【题型】解答题　【知识点】解析几何　【难度】easy
如图，$OAB$是一张三角形纸片，$\angle AOB=90^\circ$，$OA=1$，$OB=2$，设$l$与$OA$、$AB$的交点分别为$M$、$N$，将$\triangle AMN$沿直线$l$折叠后，使$A$落在边$OB$上的点$A'$处. 设$OA'=m$，试用$m$表示点$N$到$OB$距离.

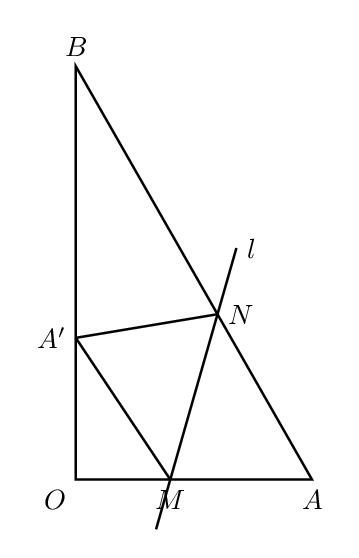
【解答】
\noindent
\textbf{【答案】}$\dfrac{1+4m-m^2}{2(2m+1)}$
\noindent
\textbf{【难度】}$0.65$
\noindent
\textbf{【知识点】}求直线交点坐标、求两点的对称轴
\noindent
\textbf{【分析】}利用点$\boldsymbol{A}$与$\boldsymbol{A'}$关于直线$\boldsymbol{l}$对称，求直线$\boldsymbol{l}$的方程，再与直线$\boldsymbol{AB}$方程联立，求点$\boldsymbol{N}$的坐标，即可求点$\boldsymbol{N}$到$\boldsymbol{OB}$的距离.
\noindent
\textbf{【详解】}以$O$为原点，边$OA$、$OB$所在的直线分别为$x$轴、$y$轴建立如图所示的平面直角坐标系，
\noindent
设$A'(0,m)(0\leq m\leq1)$，因为$A(1,0)$，所以$k_{AA'}=\dfrac{m-0}{0-1}=-m$.
\noindent
连接$AA'$，因为点$A$与点$A'$对称，所以$AA'\perp MN$.

\noindent
当$m=0$时，直线$MN$的斜率不存在，此时直线$MN$的方程为$x=\dfrac{1}{2}$，点$N$到$OB$的距离为$\dfrac{1}{2}$. 当$m\neq0$时，$k_{MN}=\dfrac{1}{m}$. 因为$AA'$的中点为$\left(\dfrac{1}{2},\dfrac{m}{2}\right)$，
\noindent
从而直线$l$的方程为$y-\dfrac{m}{2}=\dfrac{1}{m}\left(x-\dfrac{1}{2}\right)$，
\noindent
即$y=\dfrac{1}{m}x+\dfrac{m}{2}-\dfrac{1}{2m}$， \textcircled{1}
\noindent
又直线$AB$的方程为$y=-2x+2$， \textcircled{2}
\noindent
由\textcircled{1}\textcircled{2}解得$x=\dfrac{1+4m-m^2}{2(2m+1)}$，即点$N$的横坐标为$\dfrac{1+4m-m^2}{2(2m+1)}$，
\noindent
所以点$N$到$OB$距离为$\dfrac{1+4m-m^2}{2(2m+1)}$.
\noindent
当$m=0$时也满足上式.
\noindent
所以点$N$到$OB$距离为$\dfrac{1+4m-m^2}{2(2m+1)}$.
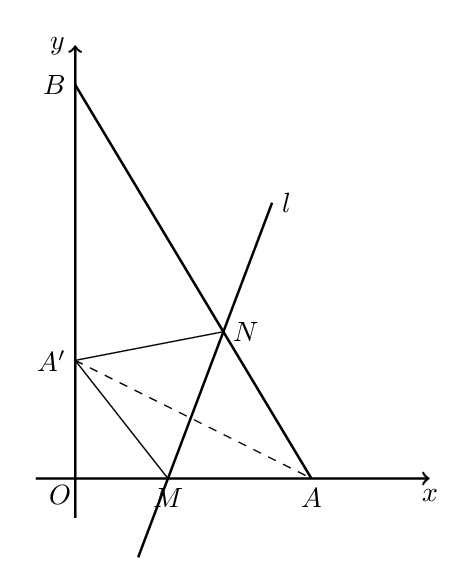